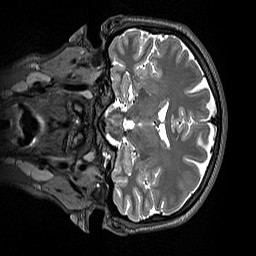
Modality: T2w
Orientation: coronal
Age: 22
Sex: female
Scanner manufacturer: siemens
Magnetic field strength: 3 T
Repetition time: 3.2 s
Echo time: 0.412 s